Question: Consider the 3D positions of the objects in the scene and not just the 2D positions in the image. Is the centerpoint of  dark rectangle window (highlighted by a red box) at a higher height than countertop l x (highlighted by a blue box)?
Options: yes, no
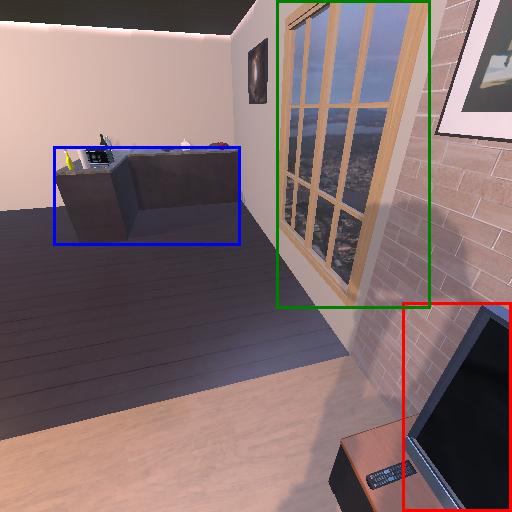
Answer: yes